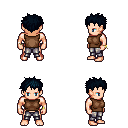
a pixel art fantasy rpg character, male body template, human, light skin, brown sleeveless shirt, metal pants, raven bedhead hairstyle, bracelets, four views (front, back, left, right), 2x2 character sprite sheet, small pixel art, hard edges, no anti-aliasing